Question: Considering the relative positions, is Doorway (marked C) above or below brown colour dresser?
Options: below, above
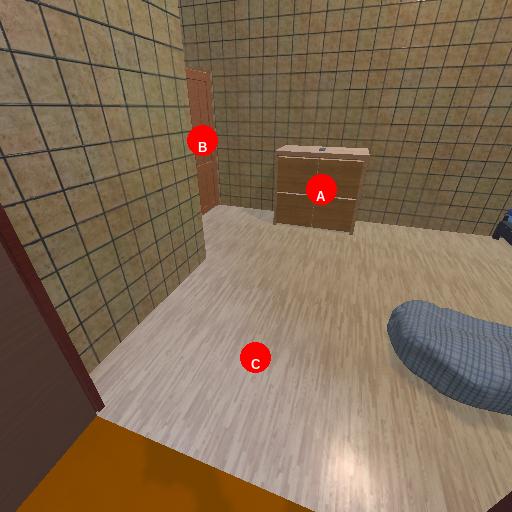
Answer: below